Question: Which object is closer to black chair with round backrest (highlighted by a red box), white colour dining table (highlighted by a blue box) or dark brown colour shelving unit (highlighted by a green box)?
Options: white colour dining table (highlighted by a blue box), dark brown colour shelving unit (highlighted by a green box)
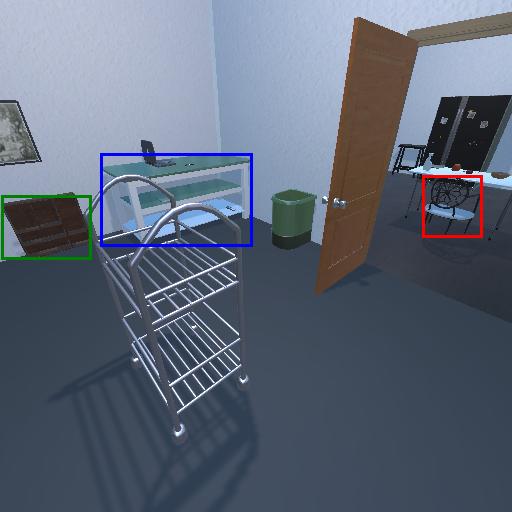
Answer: white colour dining table (highlighted by a blue box)